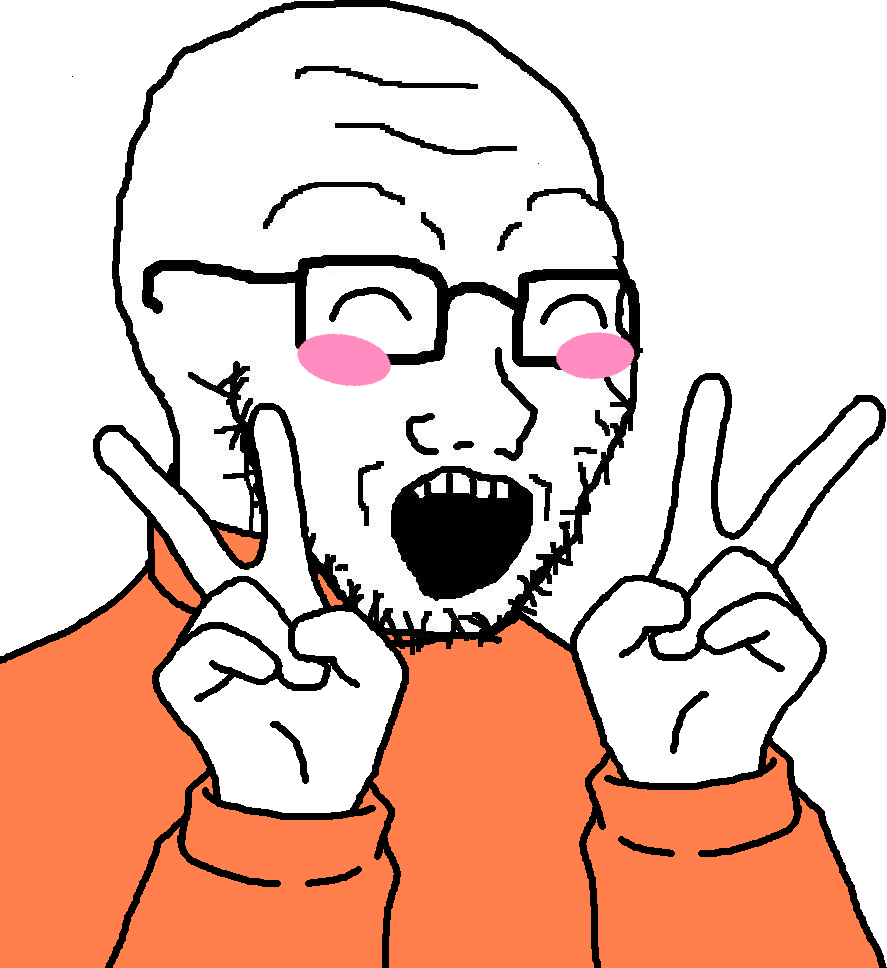
Label: 5_Soyjak